Field crop: maize
Growth stage: 1
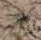
Species: salsola